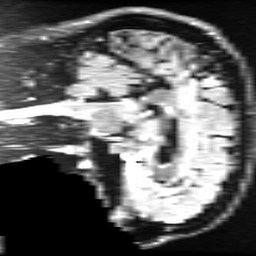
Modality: FLAIR
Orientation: sagittal
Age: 26
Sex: male
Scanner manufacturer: ge
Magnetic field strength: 3 T
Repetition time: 11 s
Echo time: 0.1497 s